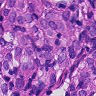
Metastatic tissue present: yes